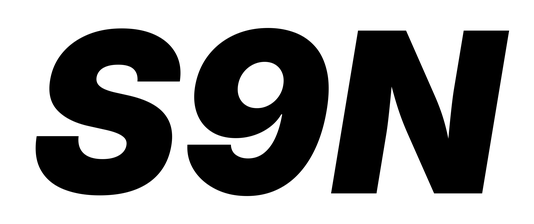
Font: Inter-Italic_Black_Italic